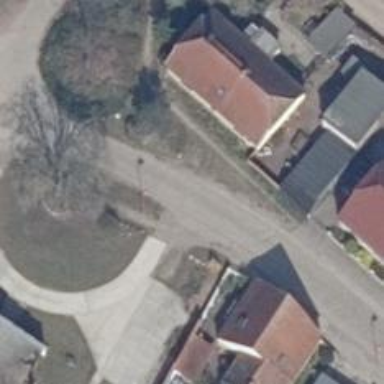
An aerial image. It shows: Residential road with sidewalks on both sides.